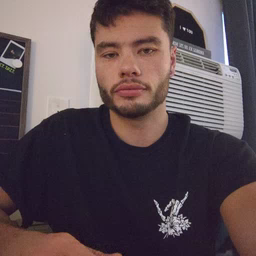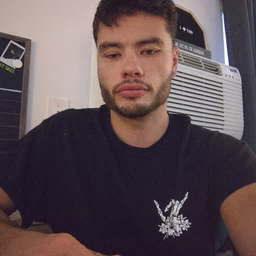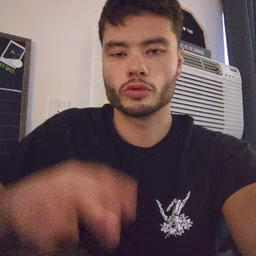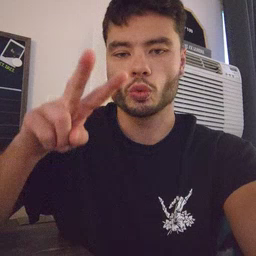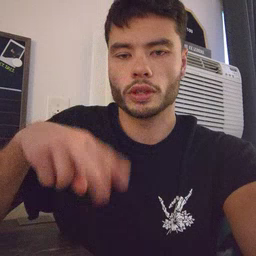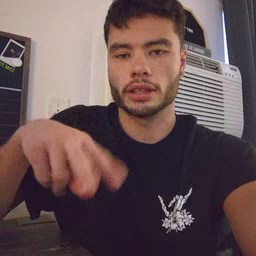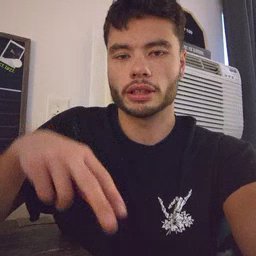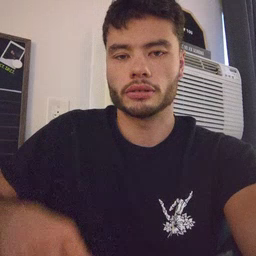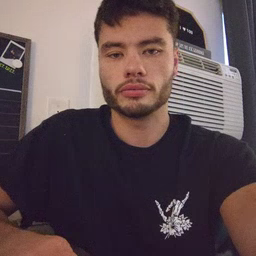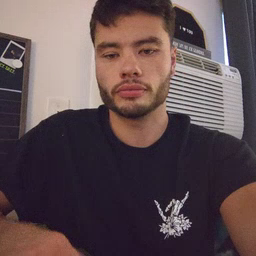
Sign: read